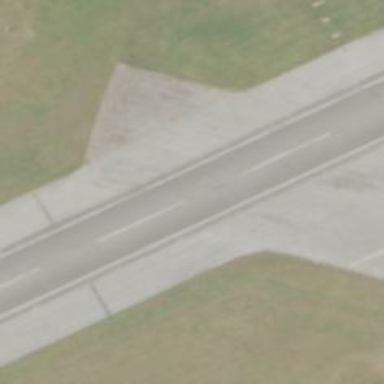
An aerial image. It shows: Runway surface made of asphalt at airport.